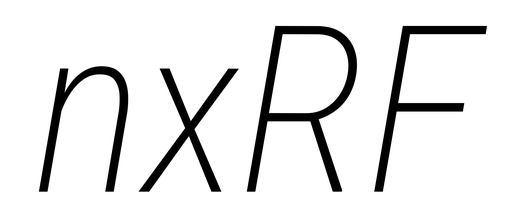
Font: Roboto-Italic_Condensed_ExtraLight_Italic